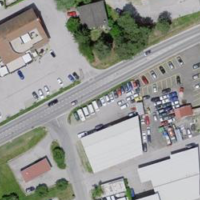
EUNIS habitat code: 54
Species observed at this site:
Cydonia oblonga